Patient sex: M
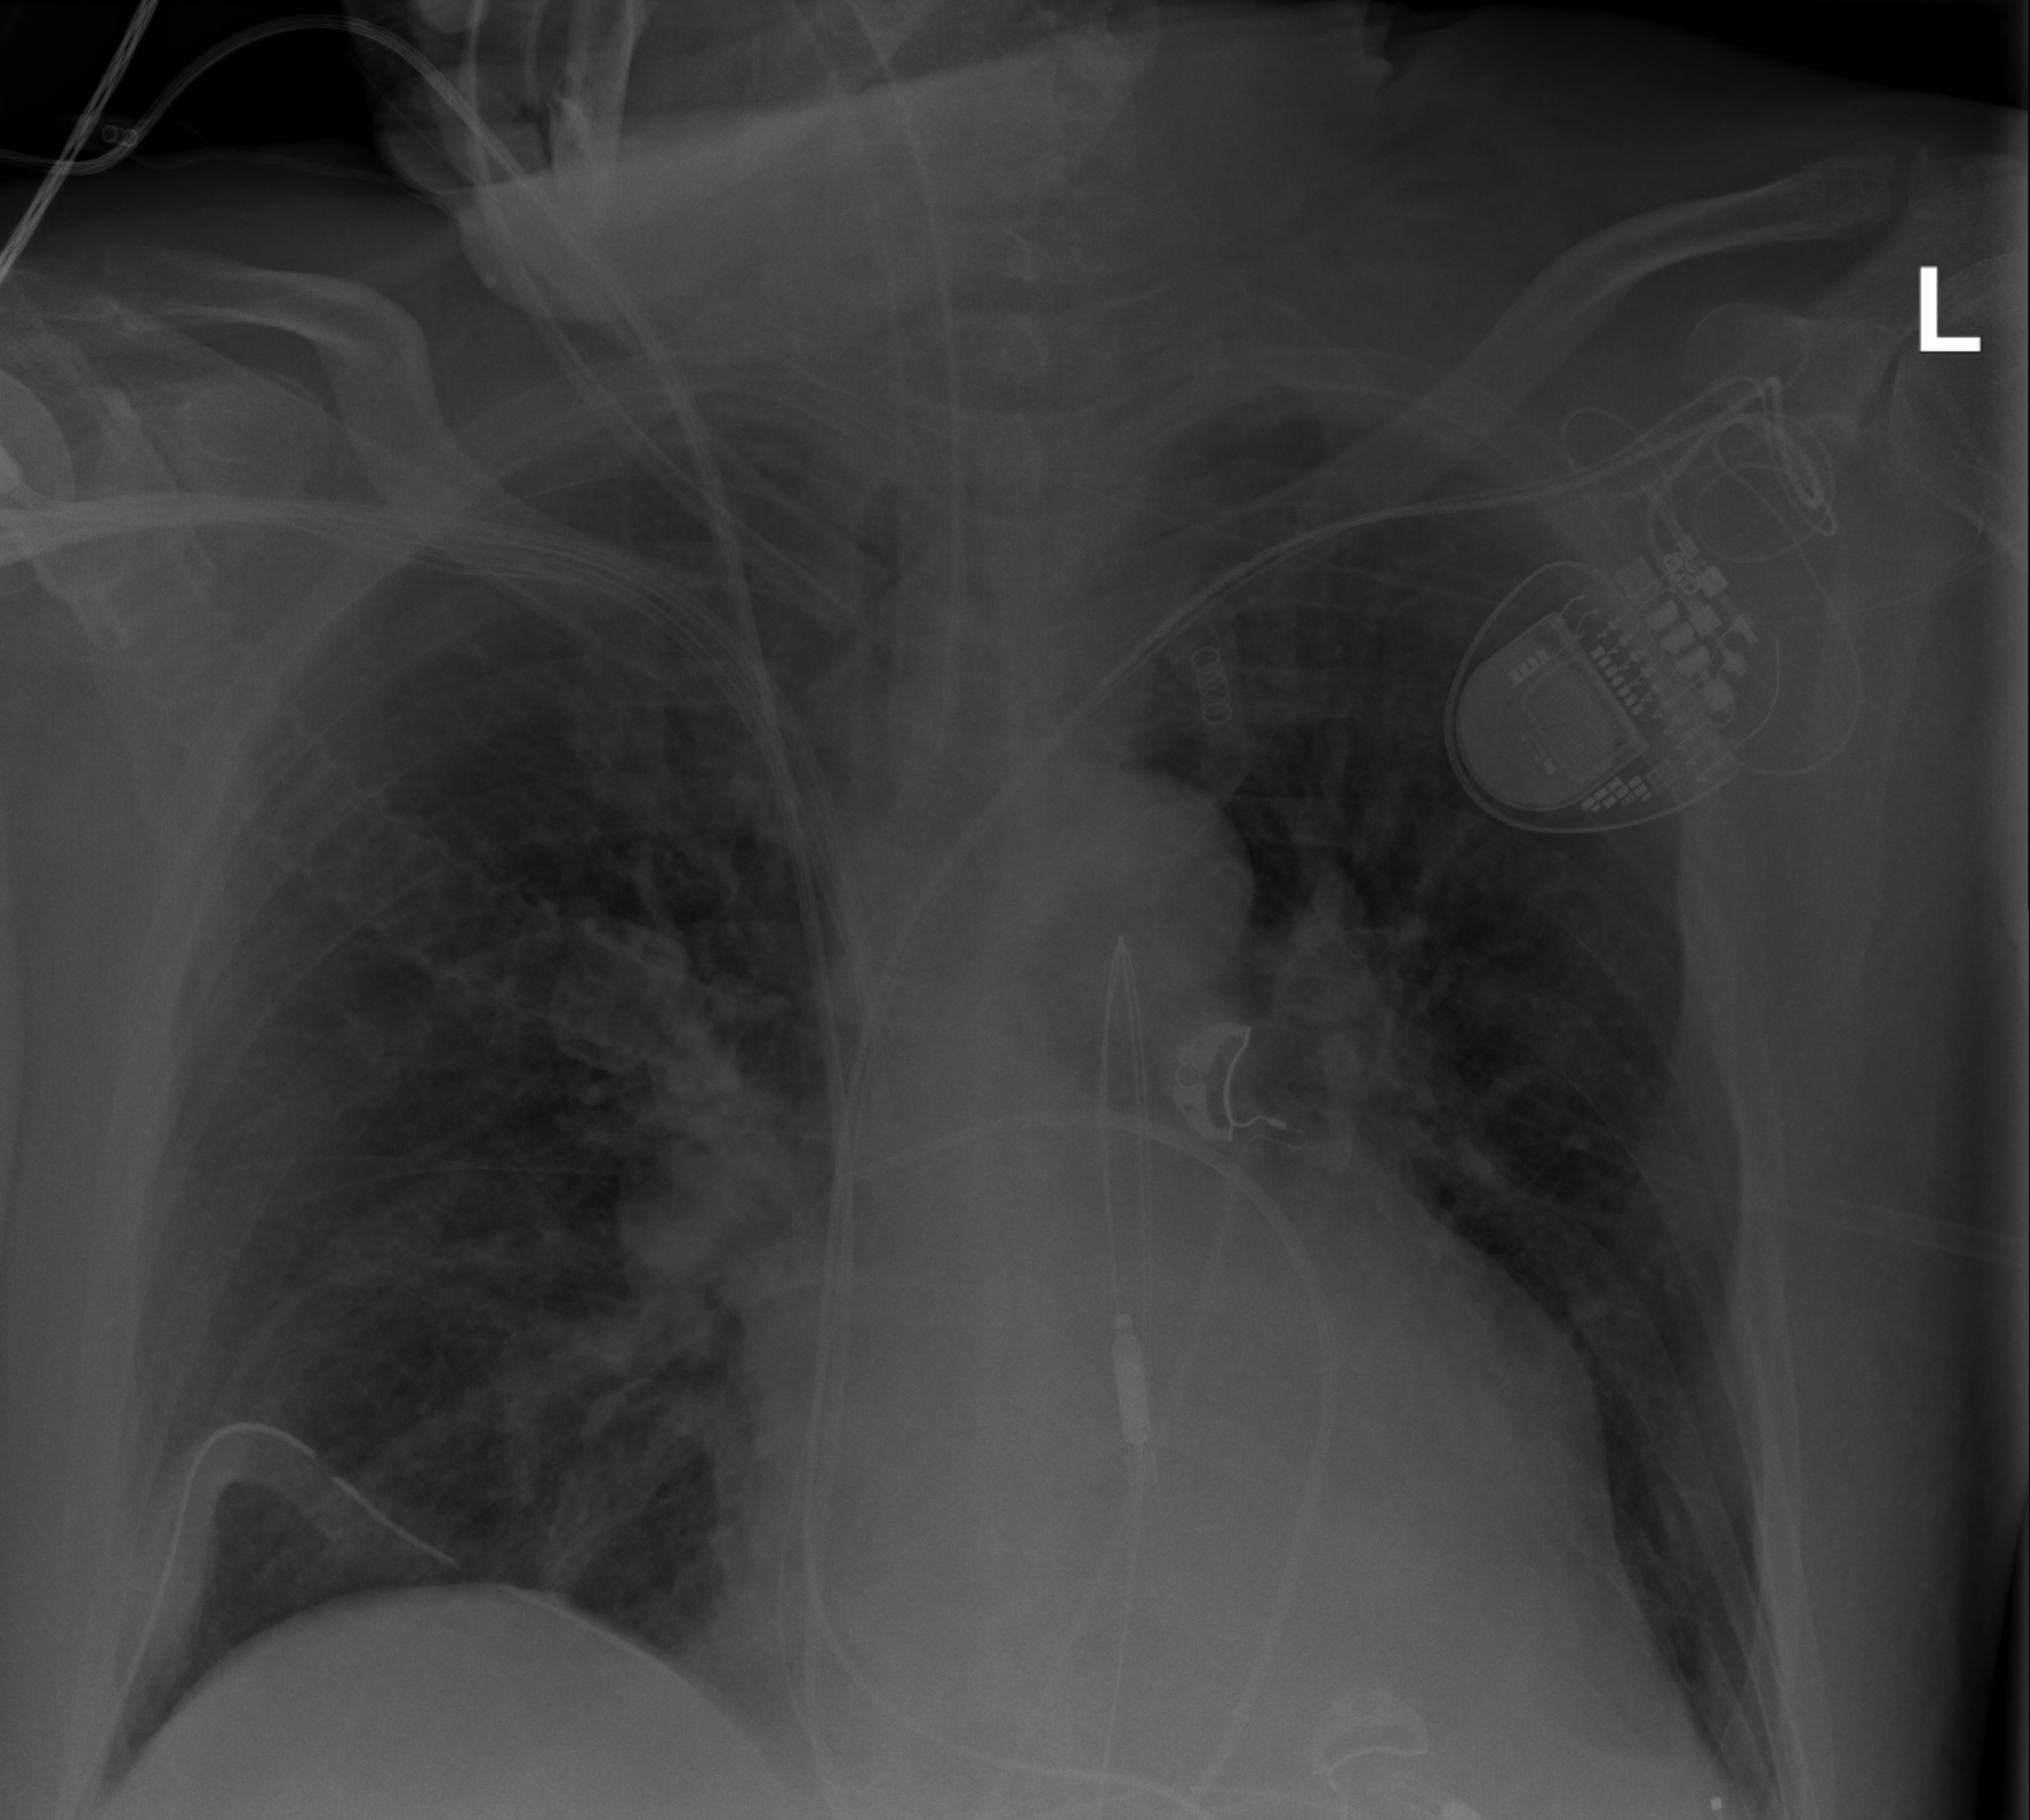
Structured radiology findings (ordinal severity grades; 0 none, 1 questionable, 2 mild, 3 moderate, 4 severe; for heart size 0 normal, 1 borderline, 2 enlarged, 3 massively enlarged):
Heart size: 2
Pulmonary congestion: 2
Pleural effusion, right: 0
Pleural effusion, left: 0
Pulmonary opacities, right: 2
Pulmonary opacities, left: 0
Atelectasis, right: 2
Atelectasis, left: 2